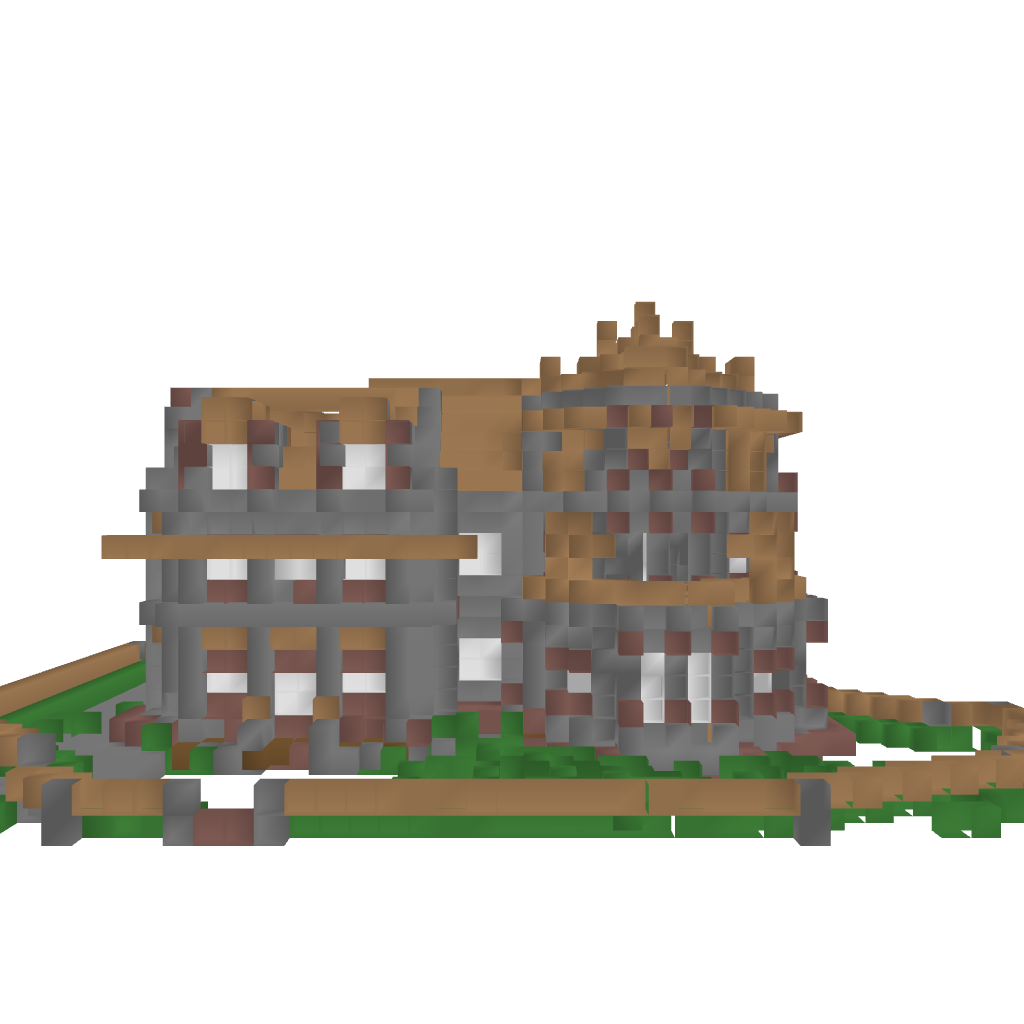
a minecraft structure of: floating glass city good quality